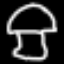
Label: mushroom